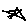
Label: star